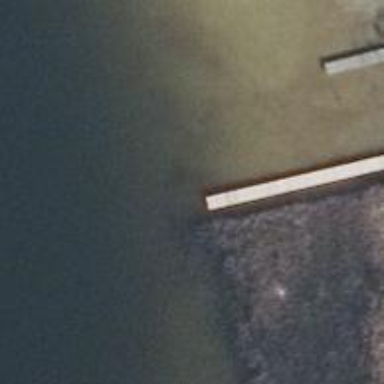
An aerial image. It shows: Man-made pier.